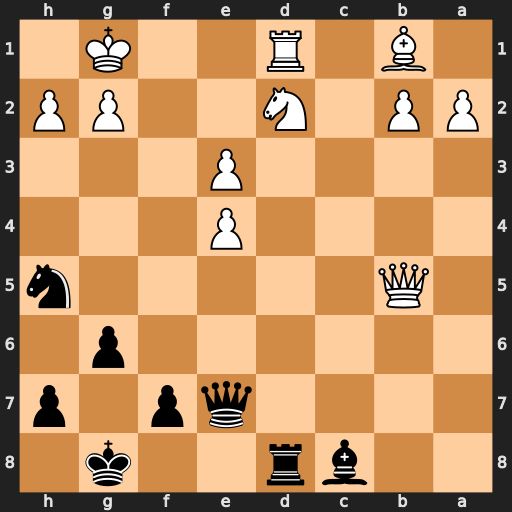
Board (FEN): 2br2k1/4qp1p/6p1/1Q5n/4P3/4P3/PP1N2PP/1B1R2K1
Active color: b
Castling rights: -
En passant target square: -
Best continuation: Bg4 Rf1 Rxd2